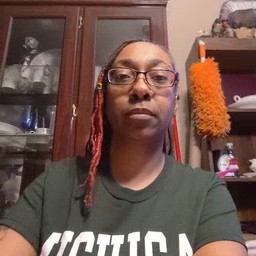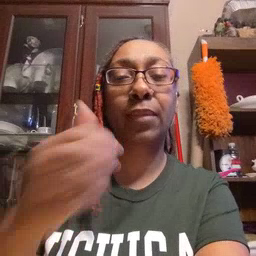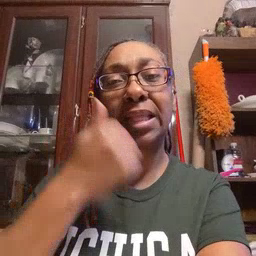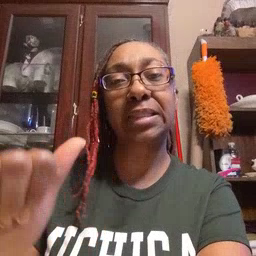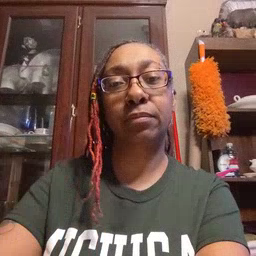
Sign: any